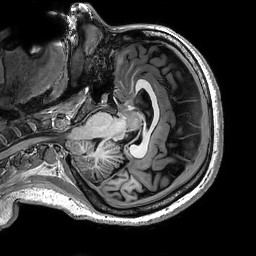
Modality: T1w
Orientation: axial
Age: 25
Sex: female
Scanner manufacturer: philips
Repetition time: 0.006441 s
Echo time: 0.00294 s